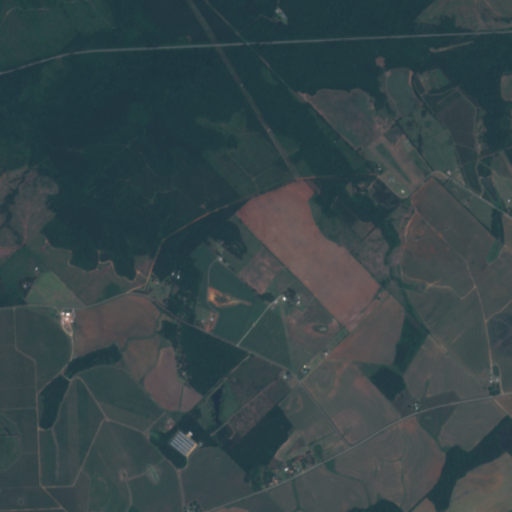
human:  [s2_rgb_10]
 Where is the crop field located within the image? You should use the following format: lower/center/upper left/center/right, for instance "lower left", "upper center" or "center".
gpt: The crop field is located in the lower right of the image.
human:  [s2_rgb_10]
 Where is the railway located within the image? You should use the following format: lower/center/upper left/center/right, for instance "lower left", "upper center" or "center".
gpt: The railway is located in the upper of the image.
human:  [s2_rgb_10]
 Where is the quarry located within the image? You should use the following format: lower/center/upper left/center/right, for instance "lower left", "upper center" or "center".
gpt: There is no quarry in the image.